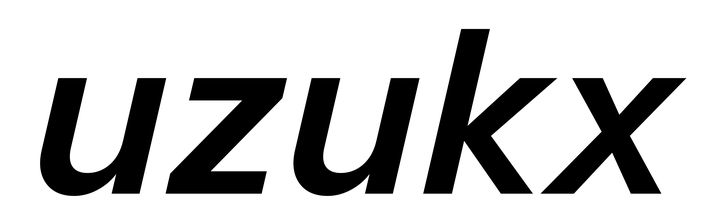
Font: InstrumentSans-Italic_SemiBold_Italic